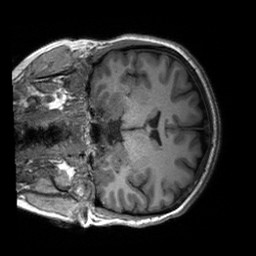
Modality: T1w
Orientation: coronal
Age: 31
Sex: female
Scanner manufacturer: siemens
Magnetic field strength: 3 T
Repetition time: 2.3 s
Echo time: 0.00227 s